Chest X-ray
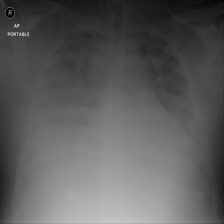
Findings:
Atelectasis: negative
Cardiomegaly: negative
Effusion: negative
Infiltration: negative
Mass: negative
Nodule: negative
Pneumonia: negative
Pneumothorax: negative
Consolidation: negative
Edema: negative
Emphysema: negative
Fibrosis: negative
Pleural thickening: negative
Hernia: negative